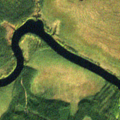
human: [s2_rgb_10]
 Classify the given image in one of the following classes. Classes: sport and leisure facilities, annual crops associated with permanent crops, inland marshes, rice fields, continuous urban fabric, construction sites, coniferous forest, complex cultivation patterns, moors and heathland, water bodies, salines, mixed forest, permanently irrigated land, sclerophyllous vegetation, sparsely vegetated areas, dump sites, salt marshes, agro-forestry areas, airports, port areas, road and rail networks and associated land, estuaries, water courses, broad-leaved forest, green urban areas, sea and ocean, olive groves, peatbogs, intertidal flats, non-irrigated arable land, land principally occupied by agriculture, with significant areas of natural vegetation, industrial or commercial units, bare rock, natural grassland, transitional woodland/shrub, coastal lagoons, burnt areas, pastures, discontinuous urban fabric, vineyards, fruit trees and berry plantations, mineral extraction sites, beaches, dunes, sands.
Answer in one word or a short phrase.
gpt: coniferous forest, mixed forest, transitional woodland/shrub, peatbogs, water courses